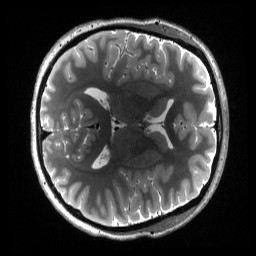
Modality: T2w
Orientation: axial
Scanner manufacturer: siemens
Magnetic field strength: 3 T
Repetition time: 3.2 s
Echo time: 0.563 s